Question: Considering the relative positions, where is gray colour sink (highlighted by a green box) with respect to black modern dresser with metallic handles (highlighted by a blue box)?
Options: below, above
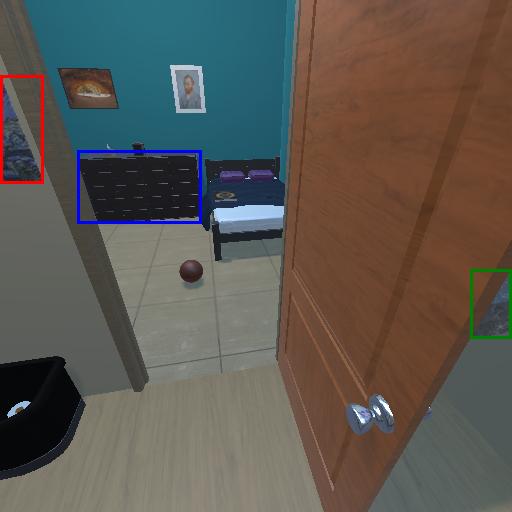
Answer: below